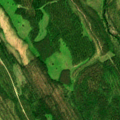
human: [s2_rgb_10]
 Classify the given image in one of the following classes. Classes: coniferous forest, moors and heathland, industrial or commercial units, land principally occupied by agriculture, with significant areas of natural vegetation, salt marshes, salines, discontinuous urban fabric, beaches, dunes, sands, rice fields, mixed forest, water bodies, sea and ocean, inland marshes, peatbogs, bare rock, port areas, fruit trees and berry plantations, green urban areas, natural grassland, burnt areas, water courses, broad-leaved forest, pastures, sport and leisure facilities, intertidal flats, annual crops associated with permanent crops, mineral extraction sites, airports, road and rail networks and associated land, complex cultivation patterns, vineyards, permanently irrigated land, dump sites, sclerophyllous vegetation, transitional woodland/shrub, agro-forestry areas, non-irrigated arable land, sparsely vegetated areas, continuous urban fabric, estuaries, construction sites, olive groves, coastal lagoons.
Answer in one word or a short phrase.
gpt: coniferous forest, transitional woodland/shrub